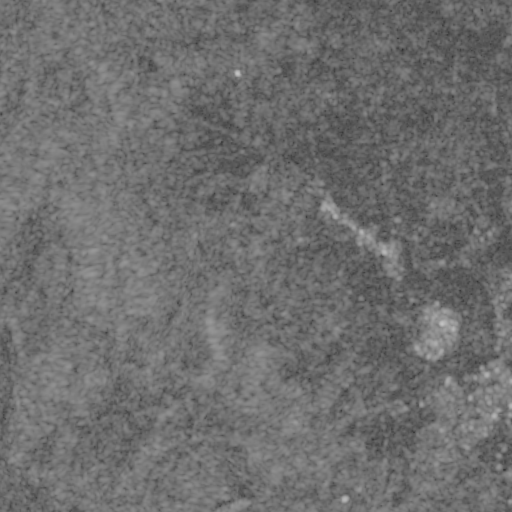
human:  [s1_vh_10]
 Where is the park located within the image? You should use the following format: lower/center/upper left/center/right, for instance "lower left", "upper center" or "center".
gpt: The park is located in the lower right of the image.
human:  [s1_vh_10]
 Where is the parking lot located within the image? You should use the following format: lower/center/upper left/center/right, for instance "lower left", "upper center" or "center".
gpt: The parking lot is located in the center right of the image.
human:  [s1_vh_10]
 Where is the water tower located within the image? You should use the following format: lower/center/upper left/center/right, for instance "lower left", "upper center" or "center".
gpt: The water tower is located in the center right of the image.
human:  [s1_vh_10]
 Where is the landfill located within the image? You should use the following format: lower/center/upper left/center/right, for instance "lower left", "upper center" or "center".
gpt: There is no landfill in the image.

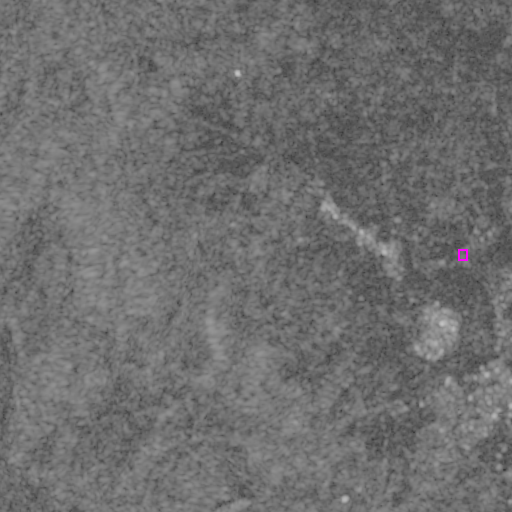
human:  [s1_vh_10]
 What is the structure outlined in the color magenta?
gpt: The structure outlined in magenta is a park.
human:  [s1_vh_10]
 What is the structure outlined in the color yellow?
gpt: There is no yellow outline.